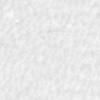
Label: no_change